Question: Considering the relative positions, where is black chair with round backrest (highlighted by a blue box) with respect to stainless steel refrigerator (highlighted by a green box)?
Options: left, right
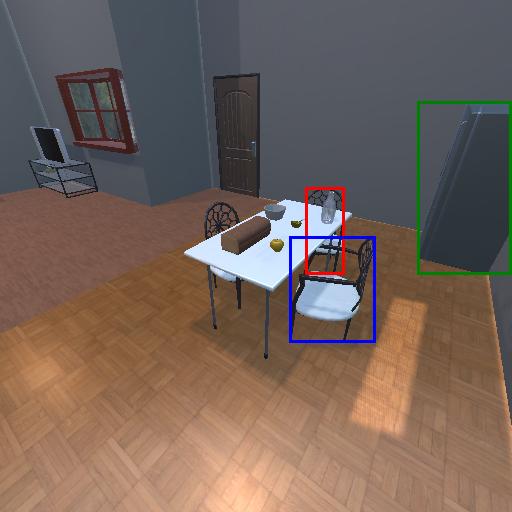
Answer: left